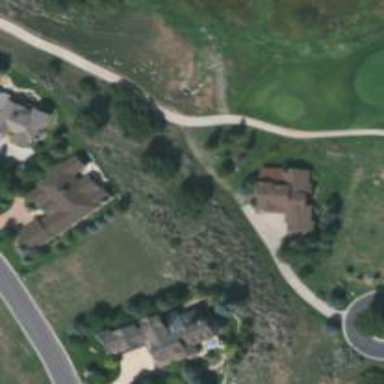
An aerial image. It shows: Track noted as Golf Cart Path.